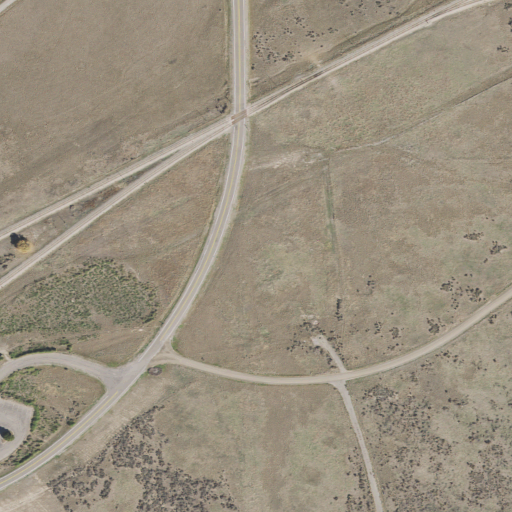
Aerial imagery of gap in Utah named Promontory Summit containing shrub, open development, grassland, low intensity development, and medium intensity development